Question: I've been playing with this for some time, and maybe it comes down to me not understanding how Ember (and/or ember-cli) treats routes and resources differently, but I'm trying to achieve an interface like this and having trouble with what my and should be for ember-cli. I've read the Ember docs through numerous times, but it's still not all clicking for me.

It mostly works, but when viewing '/projects' I don't see the logo, and when viewing '/project/1/details[team | budget]' I don't see my navigation, which is in my project.hbs file.
'''
Router.map(function() {
this.route('projects');
this.resource('project', { path: 'project/:project_id' }, function() {
this.route('details');
this.route('team');
this.route('milestones');
this.route('budget');
});
});
'''
'''
App/
routes/
index.js
projects.js
project.js
templates/
application.hbs
index.hbs
projects.hbs
project/
index.hbs
budget.hbs
details.hbs
team.hbs
'''
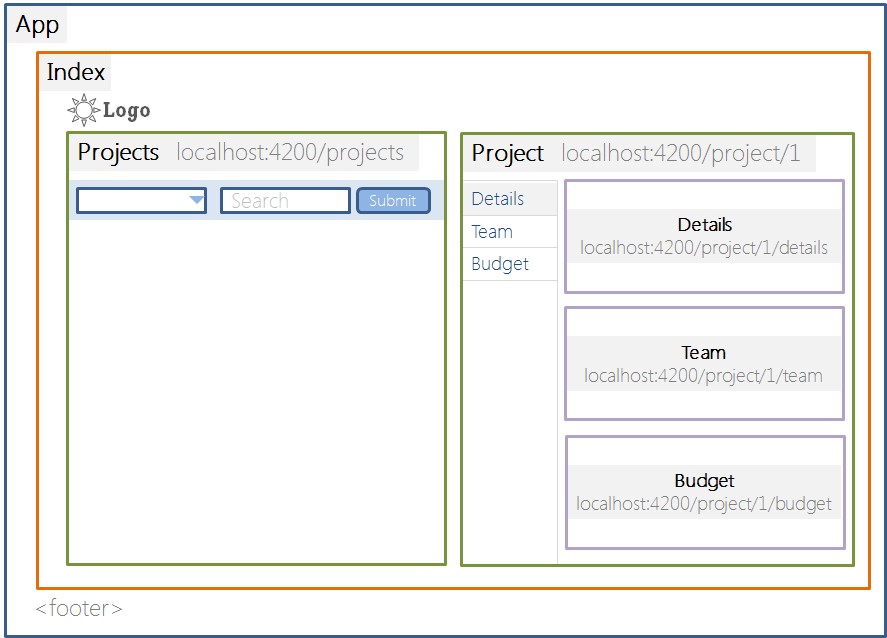
Answer: javascript
'''
App = Ember.Application.create();
App.Router.map(function() {
this.route('projects');
this.resource('project', {path: 'projects/:id'}, function () {
this.route('details');
this.route('team');
this.route('milestones');
this.route('budget');
});
});
App.IndexRoute = Ember.Route.extend({
model: function() {
return ['red', 'yellow', 'blue'];
}
});
App.ProjectsRoute = Ember.Route.extend({
model: function() {
return [
Ember.Object.create({id: 1, name: "John"}),
Ember.Object.create({id: 2, name: "Bob"})
];
}
});
'''
html
'''
<!DOCTYPE html>
<html>
<head>
<meta charset="utf-8">
<title>Ember Starter Kit</title>
<link rel="stylesheet" href="http://cdnjs.cloudflare.com/ajax/libs/normalize/2.1.0/normalize.css">
<script src="http://ajax.googleapis.com/ajax/libs/jquery/1.10.2/jquery.min.js"></script>
<script src="http://builds.handlebarsjs.com.s3.amazonaws.com/handlebars-v1.3.0.js"></script>
<script src="http://builds.emberjs.com/tags/v1.7.0/ember.js"></script>
</head>
<body>
<script type="text/x-handlebars">
{{#link-to 'index'}}<h2>Welcome to Ember.js</h2>
Logo<br/><br/>
{{/link-to}}
{{#link-to 'projects'}}Projects{{/link-to}}
{{outlet}}
</script>
<script type="text/x-handlebars" data-template-name="index">
<div class='index'>
<ul>
{{#each item in model}}
<li>{{item}}</li>
{{/each}}
</ul>
</div>
</script>
<script type="text/x-handlebars" data-template-name="projects">
<div class='projects'>
<h3>Projects</h3>
{{#each}}
<li>{{#link-to 'project' this}}{{name}}{{/link-to}}</li>
{{/each}}
{{outlet}}
</div>
</script>
<script type="text/x-handlebars" data-template-name="project">
<div class='project'>
<h4>{{name}}</h4>
<ul>
<li>{{#link-to 'project.details'}}Details{{/link-to}}</li>
<li>{{#link-to 'project.team'}}Team{{/link-to}}</li>
<li>{{#link-to 'project.milestones'}}Milestones{{/link-to}}</li>
<li>{{#link-to 'project.budget'}}Budget{{/link-to}}</li>
</ul>
{{outlet}}
</div>
</script>
<script type="text/x-handlebars" data-template-name="project/details">
Some deets
</script>
<script type="text/x-handlebars" data-template-name="project/team">
the team
</script>
<script type="text/x-handlebars" data-template-name="project/milestones">
milestones
</script>
<script type="text/x-handlebars" data-template-name="project/budget">
budget
</script>
</body>
</html>
'''
<URL>